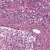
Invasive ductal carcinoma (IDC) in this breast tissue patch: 1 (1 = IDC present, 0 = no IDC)